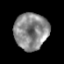
Tissue: prostate
Cell type: T cells
Senescence score: 0.3284
Nuclear area (px): 1222
Mean DAPI intensity: 138.031